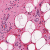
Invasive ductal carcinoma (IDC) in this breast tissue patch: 0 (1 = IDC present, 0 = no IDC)